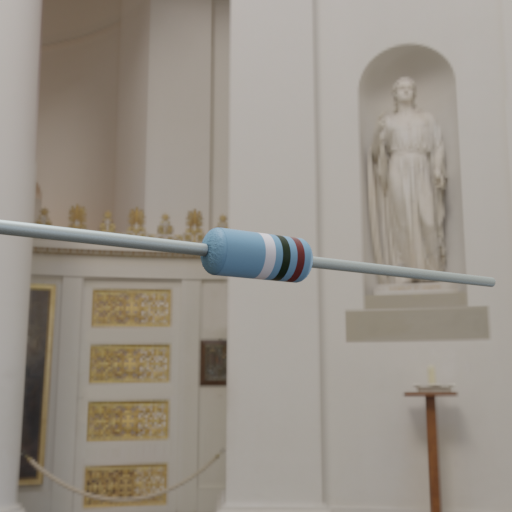
Resistor colour bands (in order): white, black, brown